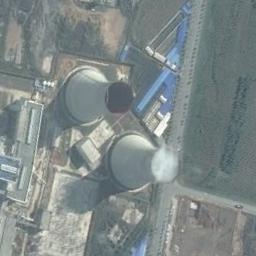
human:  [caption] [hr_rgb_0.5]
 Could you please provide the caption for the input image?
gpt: In the thermal power plant, there are workshops and machinery, two cooling towers are steaming, and there are large green fields next to them .

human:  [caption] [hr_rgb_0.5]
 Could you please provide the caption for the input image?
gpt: Many buildings are near the thermal power station .

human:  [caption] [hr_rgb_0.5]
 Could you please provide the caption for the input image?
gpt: There are five thermal power stations in this industrial area .

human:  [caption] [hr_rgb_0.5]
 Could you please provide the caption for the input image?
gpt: The thermal power station is on the grass next to some buildings with white mist above .

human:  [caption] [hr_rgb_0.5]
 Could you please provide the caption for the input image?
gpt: There are two chimneys on the thermal power station beside a green meadow .